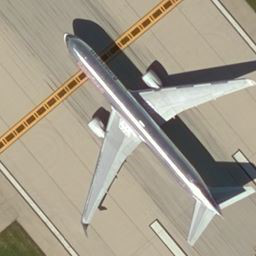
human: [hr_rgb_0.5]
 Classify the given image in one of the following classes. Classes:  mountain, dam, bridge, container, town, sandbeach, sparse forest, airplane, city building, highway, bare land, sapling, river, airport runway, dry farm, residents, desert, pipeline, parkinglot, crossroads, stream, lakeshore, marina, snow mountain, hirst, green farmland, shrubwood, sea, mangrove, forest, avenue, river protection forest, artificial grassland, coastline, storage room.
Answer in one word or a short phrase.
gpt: airplane